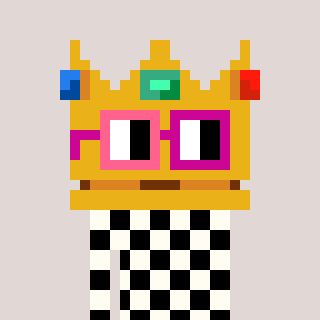
a pixel art character with square pink and red glasses, a crown-shaped head and a grayscale-colored body on a warm background